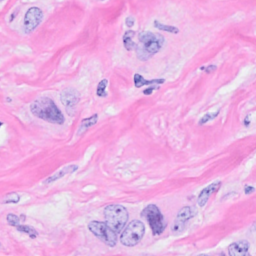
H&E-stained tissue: Breast